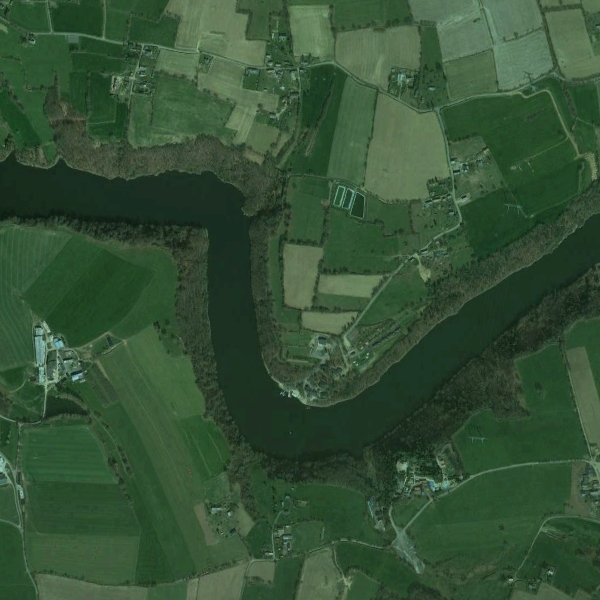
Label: River